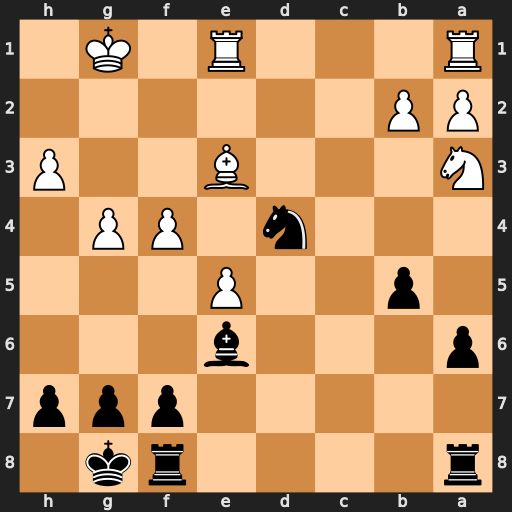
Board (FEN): r4rk1/5ppp/p3b3/1p2P3/3n1PP1/N3B2P/PP6/R3R1K1
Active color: b
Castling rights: -
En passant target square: -
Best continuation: Nf3+ Kf2 Nxe1